Field crop: maize
Growth stage: 2
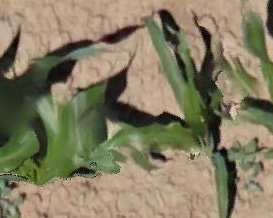
Species: maize